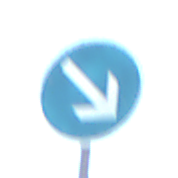
Verkehrszeichen: VorgeschriebeneVorbeifahrtRechts
Umgebung: Outdoor, Special
Tageszeit: MorningAfternoon
Wetter: Clear
Licht: Natural
Jahreszeit: NotSpecified
Kontrast: HighContrast